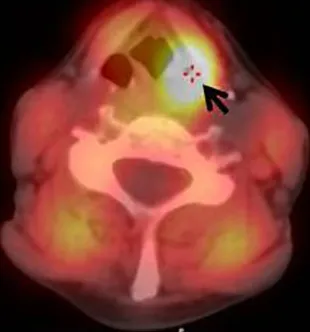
Axial).
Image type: radiology (pet)